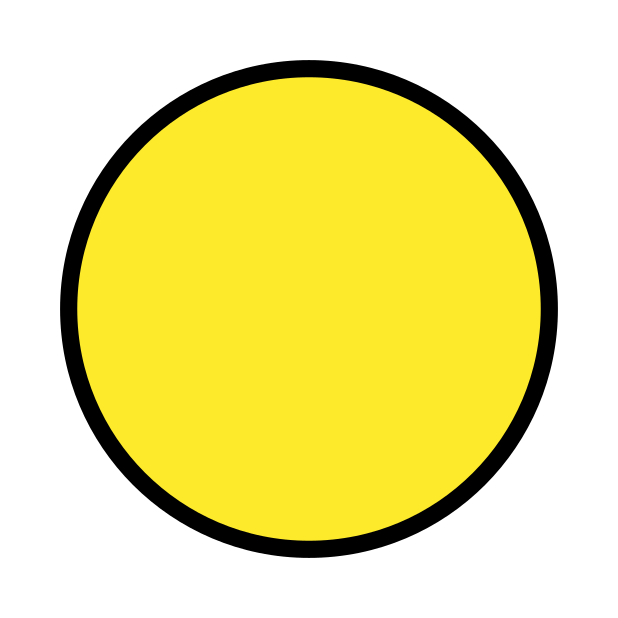
Emoji: 🟡
Name: large yellow circle
Unicode: 0x1f7e1